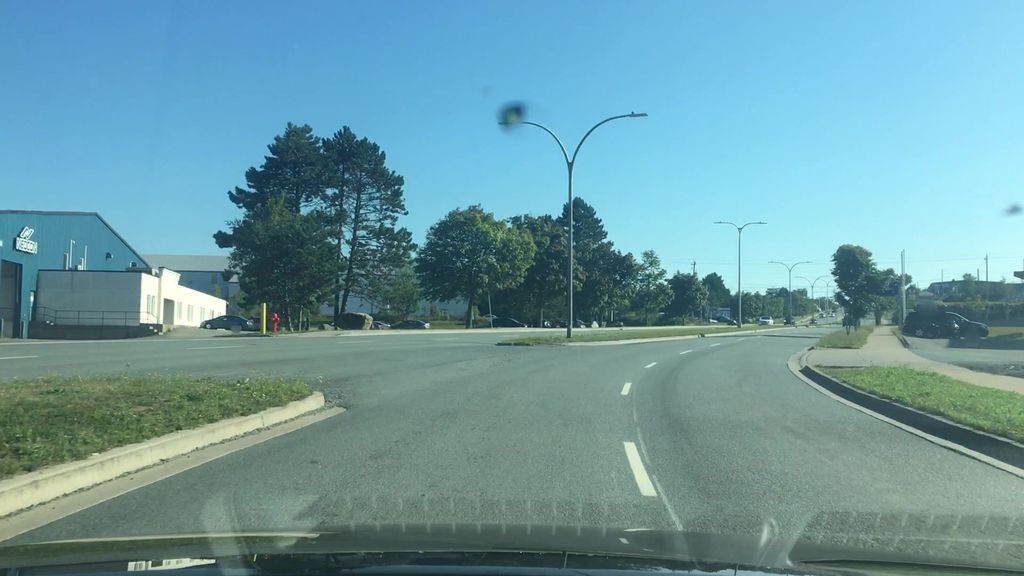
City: halifax